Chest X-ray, PA view. Patient: 48 years old, sex F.
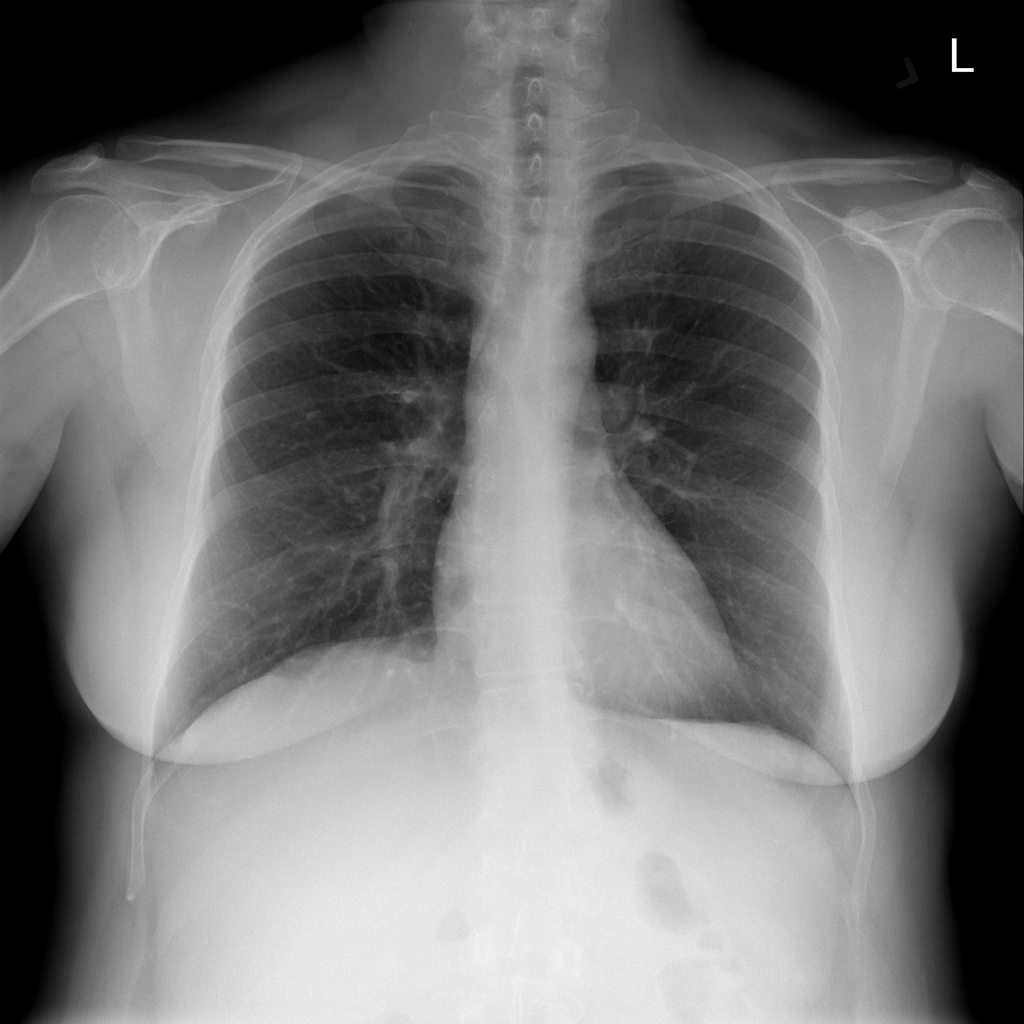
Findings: No Finding